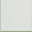
Piece: xx